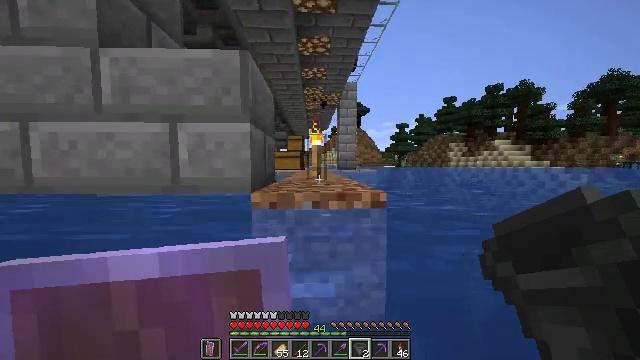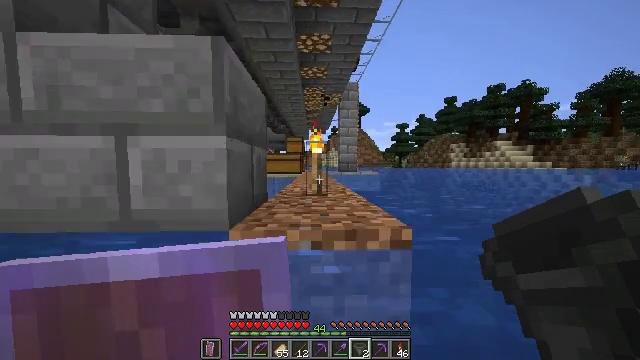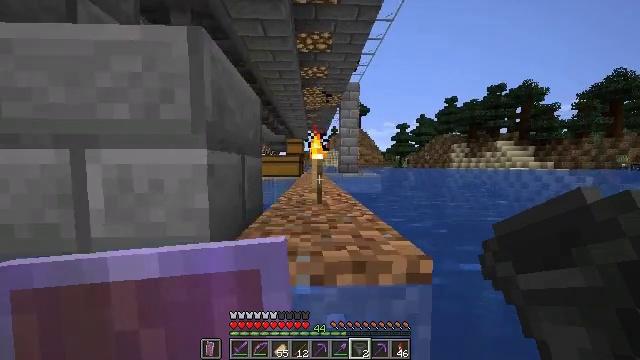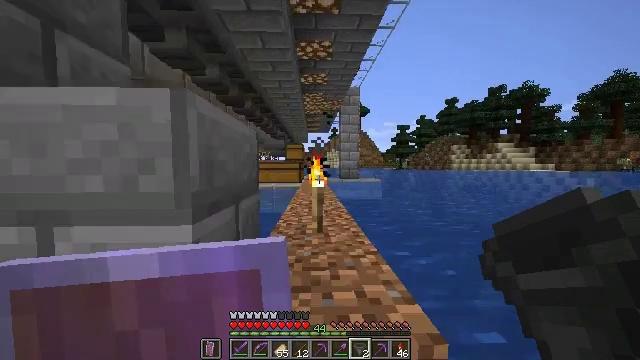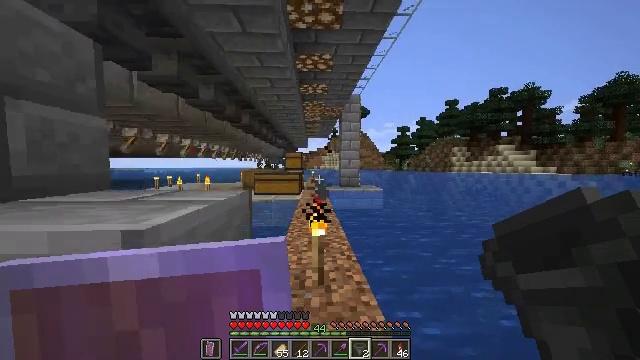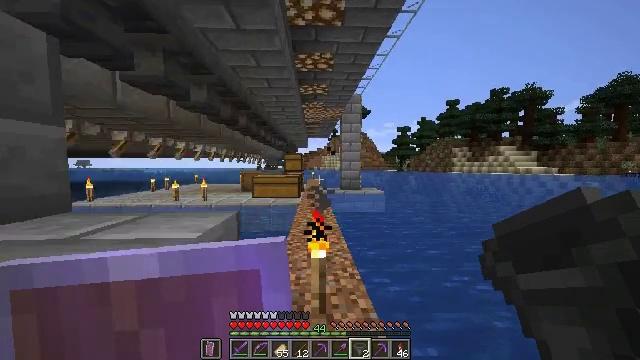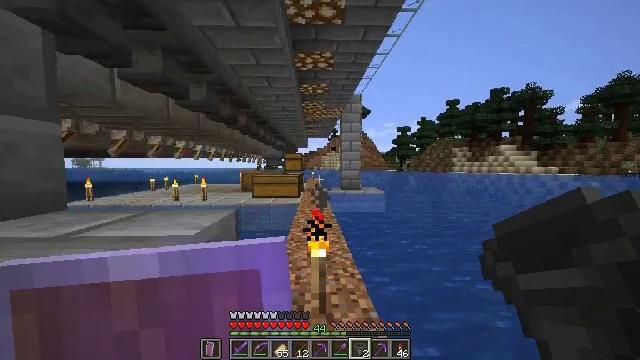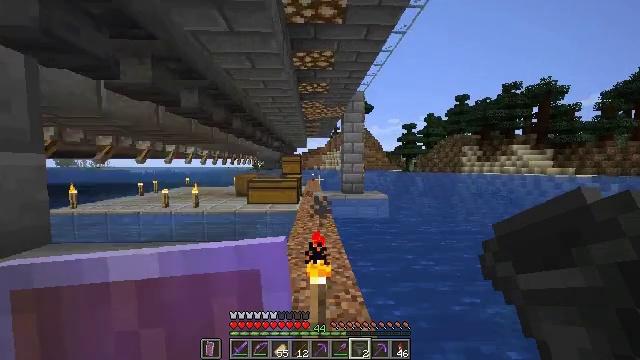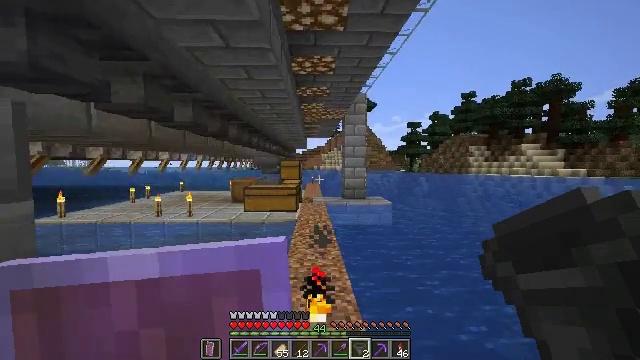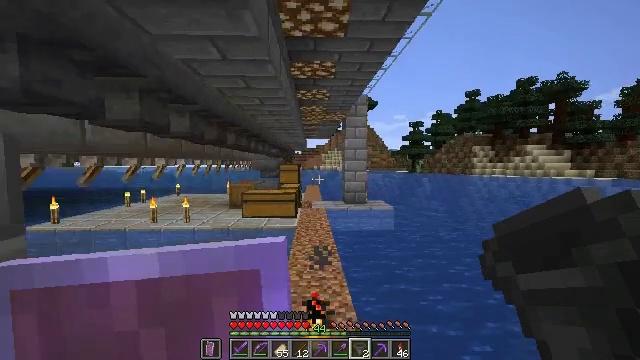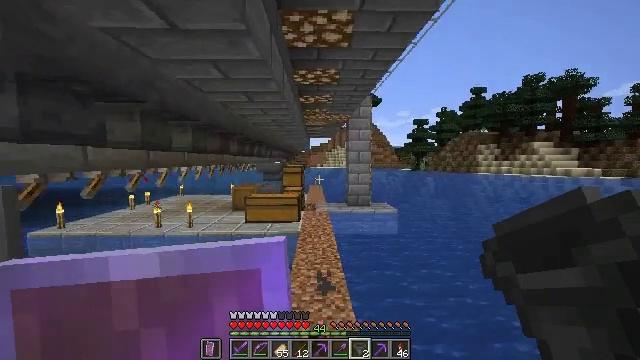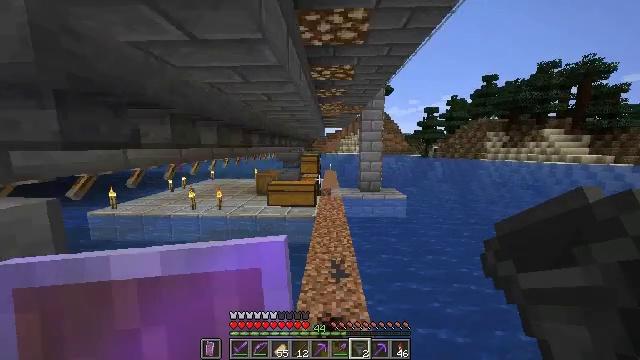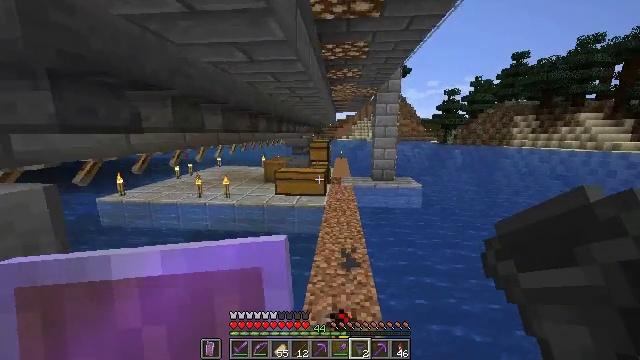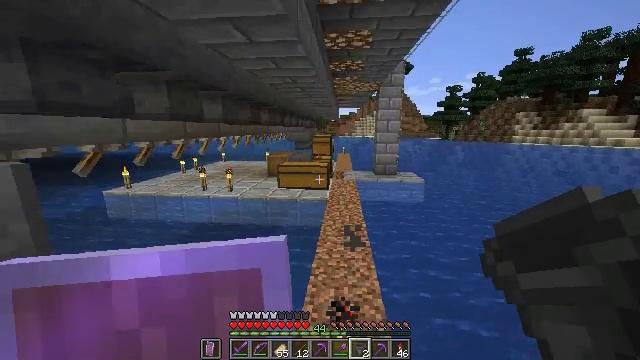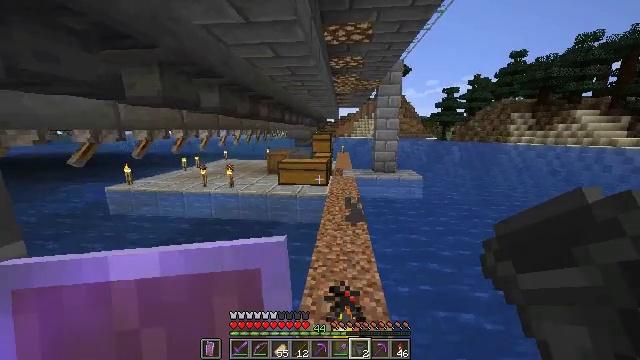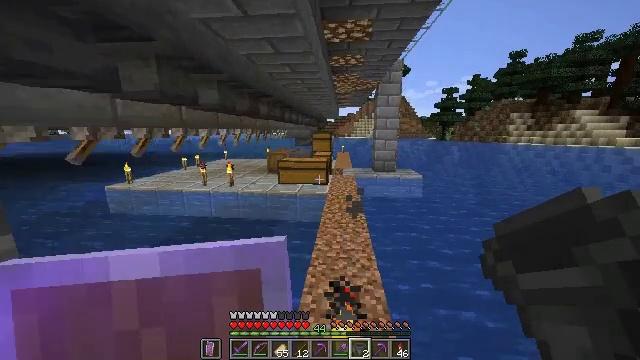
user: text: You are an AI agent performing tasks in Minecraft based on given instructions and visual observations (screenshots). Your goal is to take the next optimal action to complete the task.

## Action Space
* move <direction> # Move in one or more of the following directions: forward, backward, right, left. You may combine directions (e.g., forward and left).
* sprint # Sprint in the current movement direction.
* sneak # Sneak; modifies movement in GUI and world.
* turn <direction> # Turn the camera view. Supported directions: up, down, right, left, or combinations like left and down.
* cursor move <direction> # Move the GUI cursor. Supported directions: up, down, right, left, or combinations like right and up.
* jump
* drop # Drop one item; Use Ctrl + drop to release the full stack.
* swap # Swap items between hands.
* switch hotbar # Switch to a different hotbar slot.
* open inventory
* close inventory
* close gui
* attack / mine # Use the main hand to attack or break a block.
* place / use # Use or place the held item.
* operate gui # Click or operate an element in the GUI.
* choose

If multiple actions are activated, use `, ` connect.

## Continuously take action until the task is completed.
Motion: motion action
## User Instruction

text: Gather polished andesite.
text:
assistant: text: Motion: move forward, sprint, jump
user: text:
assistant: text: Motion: move forward, sprint, jump
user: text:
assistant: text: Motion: move forward, sprint, jump
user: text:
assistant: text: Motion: move forward, sprint, jump
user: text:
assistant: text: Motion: move forward, sprint, jump
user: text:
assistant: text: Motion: move forward, sprint, jump
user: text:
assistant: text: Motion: move forward, sprint, jump
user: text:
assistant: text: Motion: move forward, sprint
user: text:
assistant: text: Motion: move forward, sprint
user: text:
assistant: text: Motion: move forward, sprint
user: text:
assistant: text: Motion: move forward, sprint, turn left and down
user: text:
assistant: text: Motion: move forward, sprint, turn left and down
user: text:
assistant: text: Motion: move forward, sprint, turn down
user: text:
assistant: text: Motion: move forward, sprint
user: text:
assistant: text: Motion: move forward, sprint
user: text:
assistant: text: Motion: move forward, sprint
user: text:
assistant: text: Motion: move forward, sprint
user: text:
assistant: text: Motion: move forward, sprint
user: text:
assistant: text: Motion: move forward, sprint
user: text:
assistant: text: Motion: move forward, sprint
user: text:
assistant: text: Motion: move forward, sprint
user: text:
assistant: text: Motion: move forward, sprint
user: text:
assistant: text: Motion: move forward, sprint
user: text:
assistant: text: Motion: move forward, sprint
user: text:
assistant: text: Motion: move forward, sprint
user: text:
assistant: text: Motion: move forward, sprint
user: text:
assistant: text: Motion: move forward, sprint
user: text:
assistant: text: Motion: move forward, sprint
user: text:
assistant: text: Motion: move forward, sprint
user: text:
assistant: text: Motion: move forward, sprint